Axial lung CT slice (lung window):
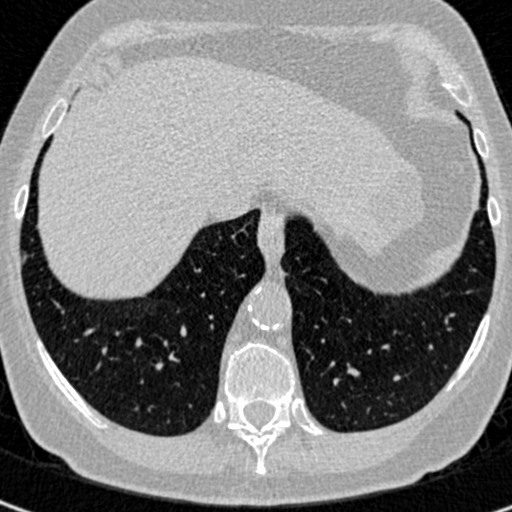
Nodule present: no